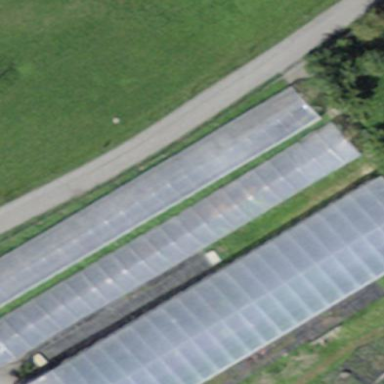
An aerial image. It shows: Greenhouse.